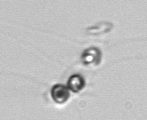
Label: Chaetoceros